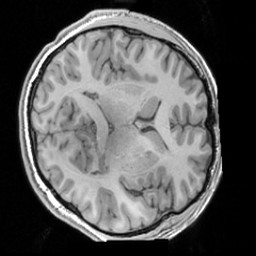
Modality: T1w
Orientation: axial
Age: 22
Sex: male
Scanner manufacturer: siemens
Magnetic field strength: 3 T
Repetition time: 1.63 s
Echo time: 0.00311 s